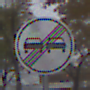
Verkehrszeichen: EndeUeberholverbot
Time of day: MorningAfternoon
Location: Outdoor (Nature)
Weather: Overcast
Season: Autumn
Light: Natural